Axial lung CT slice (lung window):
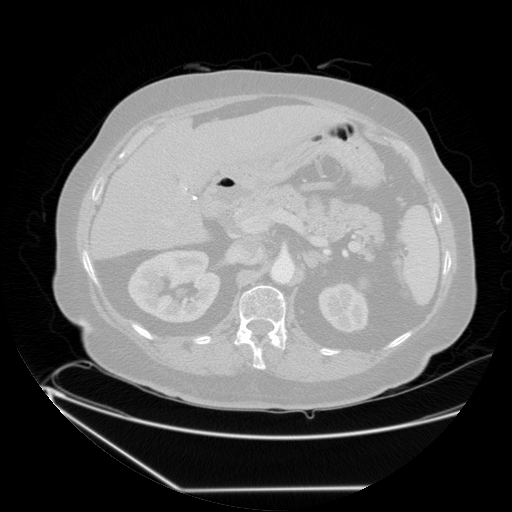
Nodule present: no